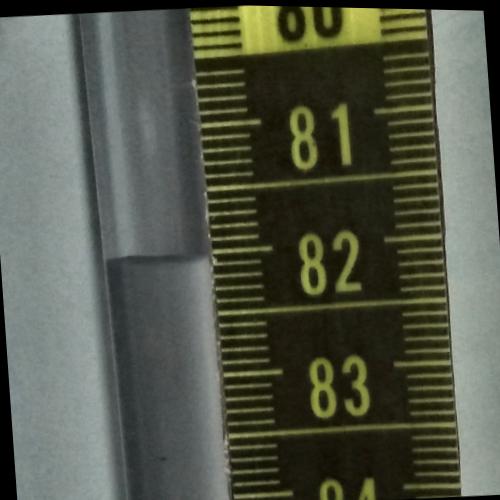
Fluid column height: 82.0 cm